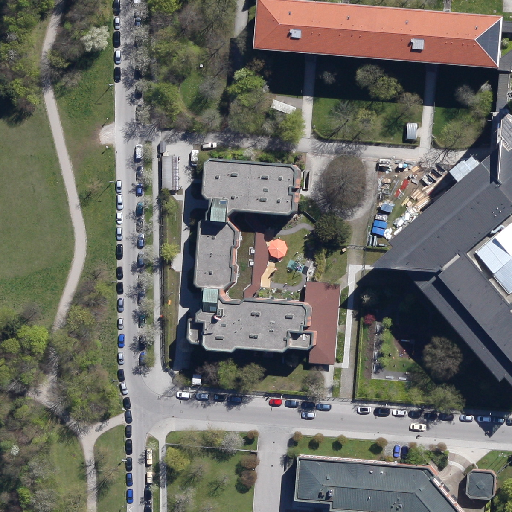
Referring expression: vehicle driving on the road